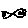
Label: fish